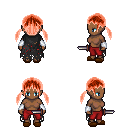
a pixel art fantasy rpg character, female body template, human, dark skin, black tattered cape, red pants, red twin-tailed hairstyle, white cloth bracers, brown slippers, dagger, four views (front, back, left, right), 2x2 character sprite sheet, small pixel art, hard edges, no anti-aliasing